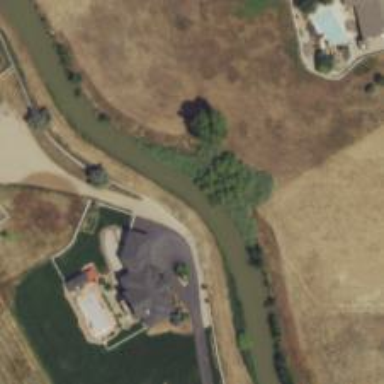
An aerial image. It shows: Irrigation canal used for providing water to the land.